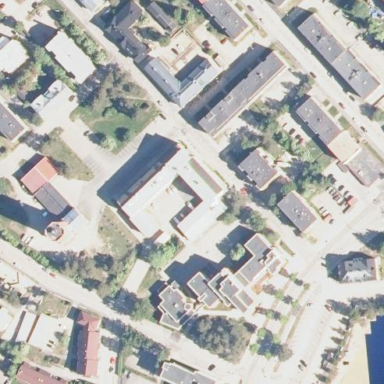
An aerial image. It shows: Government office building.